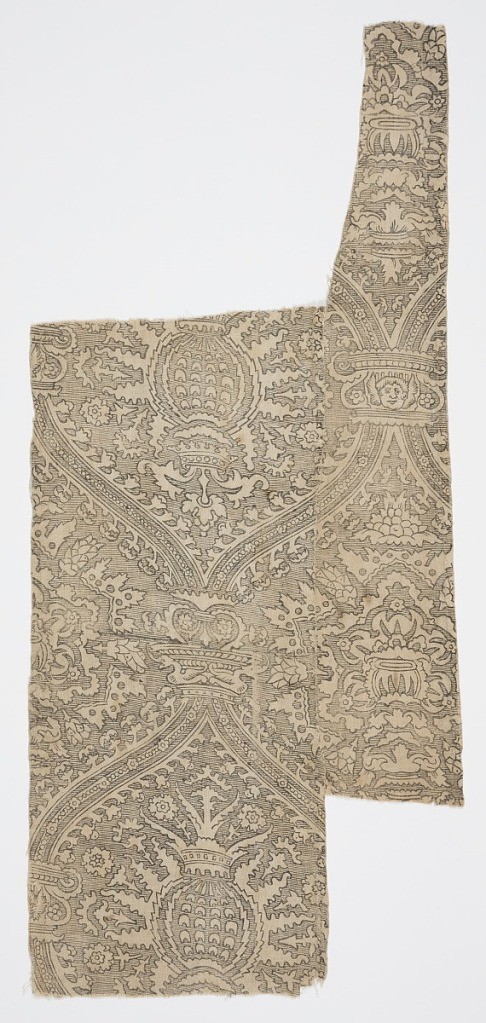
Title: Textile
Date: late 15th–early 16th century
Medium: linen Technique: block printed on twill weave
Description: Incomplete pattern of banded ogives with central cone and scrolls, with a cherub head in an architectural detail at top of each. Printed in fine black line on natural-colored linen.